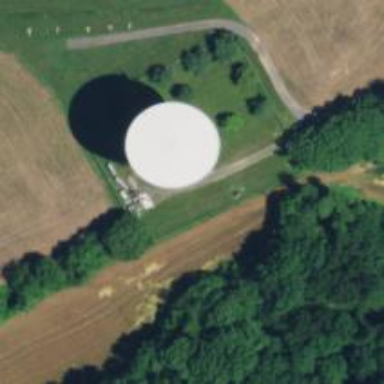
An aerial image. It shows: Water tower that is man-made.